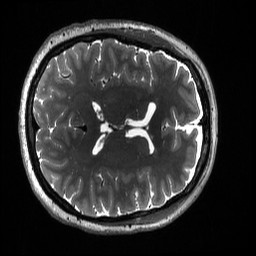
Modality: T2w
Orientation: axial
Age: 38
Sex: female